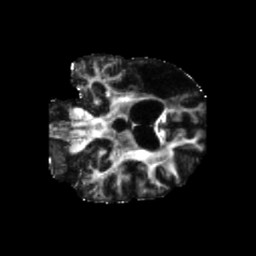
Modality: FA
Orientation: coronal
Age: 71
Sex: male
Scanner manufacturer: siemens
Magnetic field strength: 3 T
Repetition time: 5.47 s
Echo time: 0.0854 s